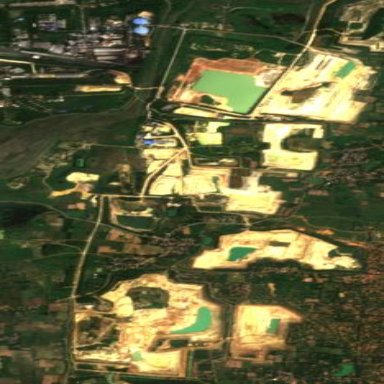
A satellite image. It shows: Quarry area.